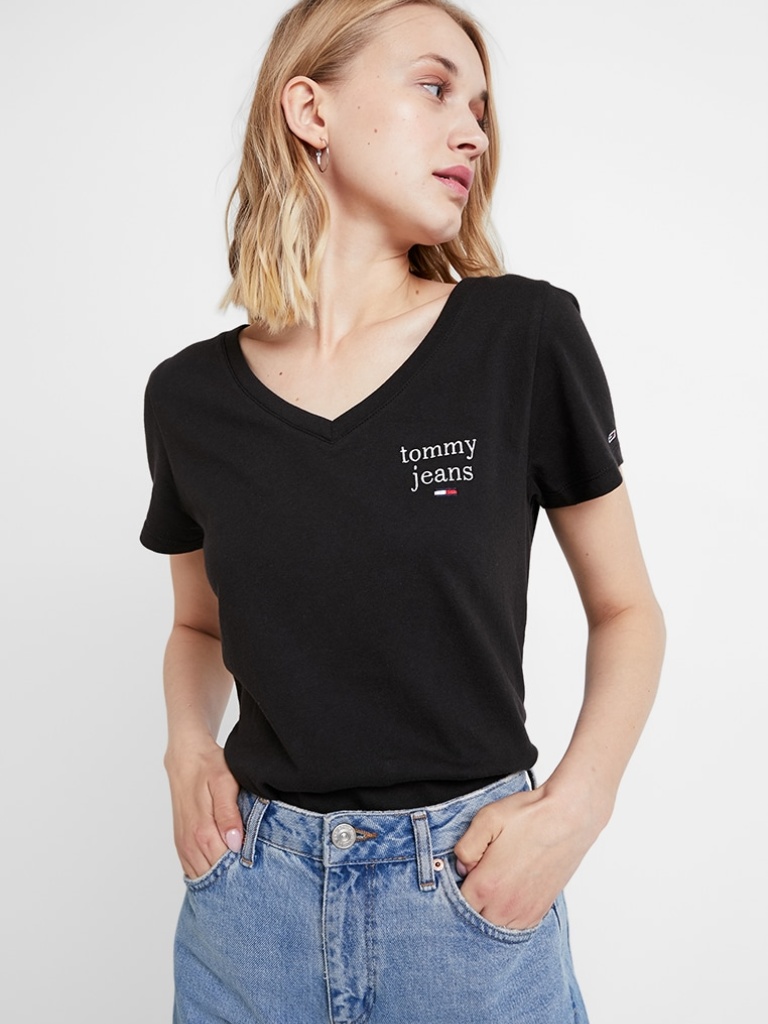
cotton relaxed short sleeve hip length Fully Tucked in v-neck t-shirt